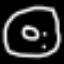
Label: donut